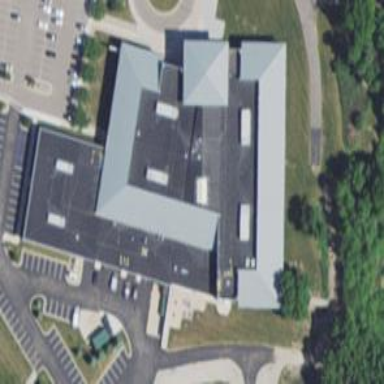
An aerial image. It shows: Commercial building.